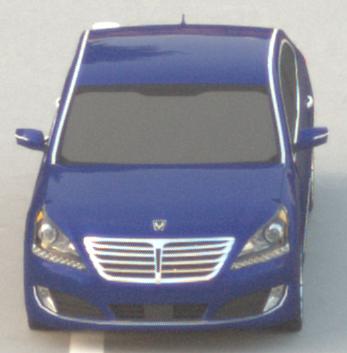
Make: Hyundai
Model: Equus
Detailed model: Gen. 2 VI
Model produced from: 2009
Model produced until: 2016
Doors: 4
Color: blue
Road condition: dry road
Daytime: sunrise or sunset
Contrast: low contrast